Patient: sex M, age 42
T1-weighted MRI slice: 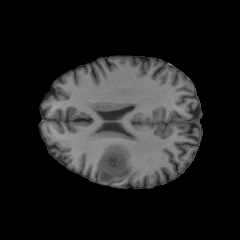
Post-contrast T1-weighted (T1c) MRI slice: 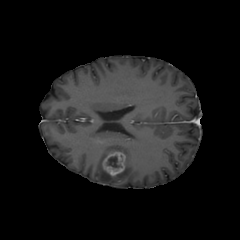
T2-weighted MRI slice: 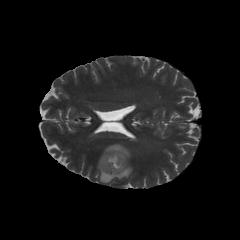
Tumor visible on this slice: yes
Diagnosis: Glioblastoma, IDH-wildtype
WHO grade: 4